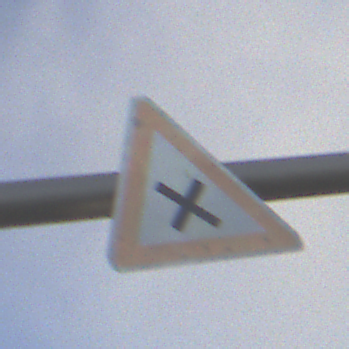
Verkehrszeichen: KreuzungOderEinmuendung
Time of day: SunriseSunset
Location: Outdoor (Nature)
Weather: PartlyCloudy
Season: NotSpecified
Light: Natural